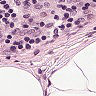
Metastatic tissue present: no